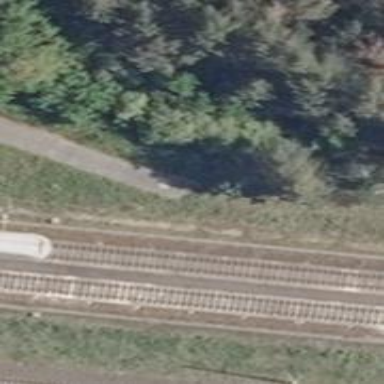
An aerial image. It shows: Asphalt track with grade2 track type.